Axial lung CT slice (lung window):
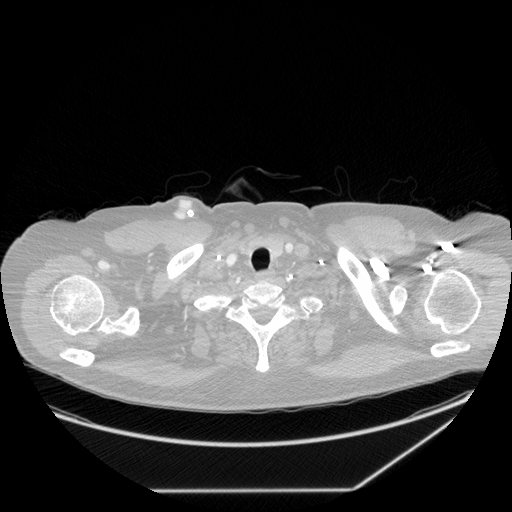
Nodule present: no